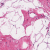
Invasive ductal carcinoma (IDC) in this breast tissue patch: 0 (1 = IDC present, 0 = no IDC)